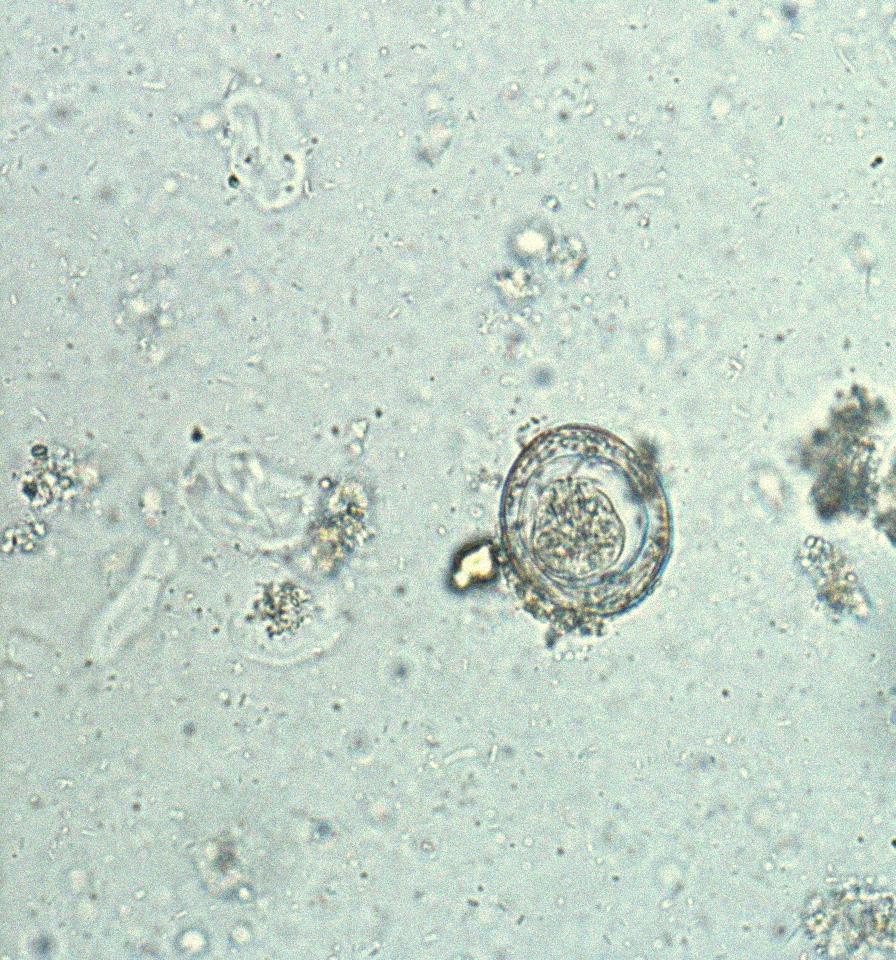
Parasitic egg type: Hymenolepis nana